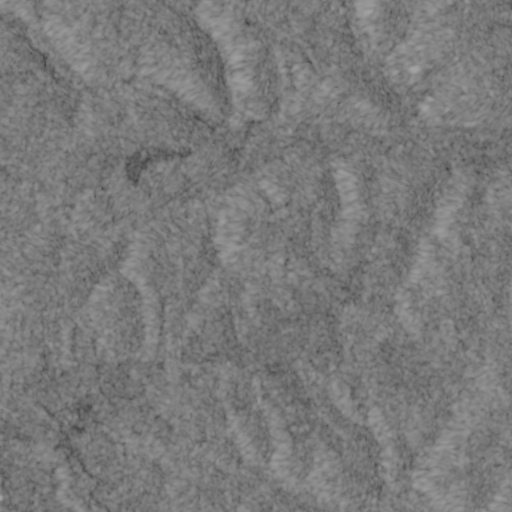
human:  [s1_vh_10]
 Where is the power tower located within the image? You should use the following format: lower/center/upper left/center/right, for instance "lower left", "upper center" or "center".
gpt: The power tower is located in the upper of the image.
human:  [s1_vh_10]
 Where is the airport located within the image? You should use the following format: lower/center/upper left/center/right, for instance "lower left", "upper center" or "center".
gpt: There is no airport in the image.

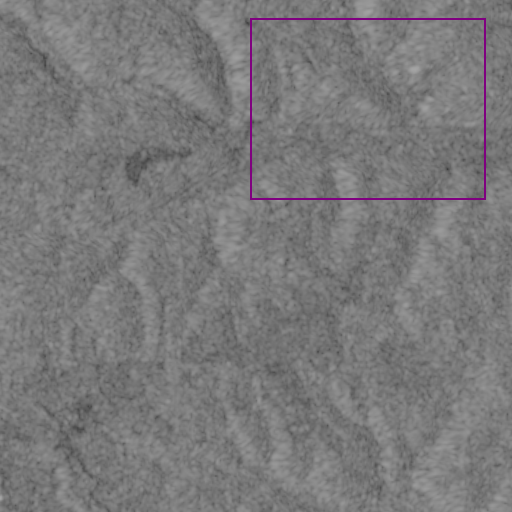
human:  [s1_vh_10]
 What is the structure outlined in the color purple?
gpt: There is no purple outline.
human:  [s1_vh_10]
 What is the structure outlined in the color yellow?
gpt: There is no structure outlined in yellow.